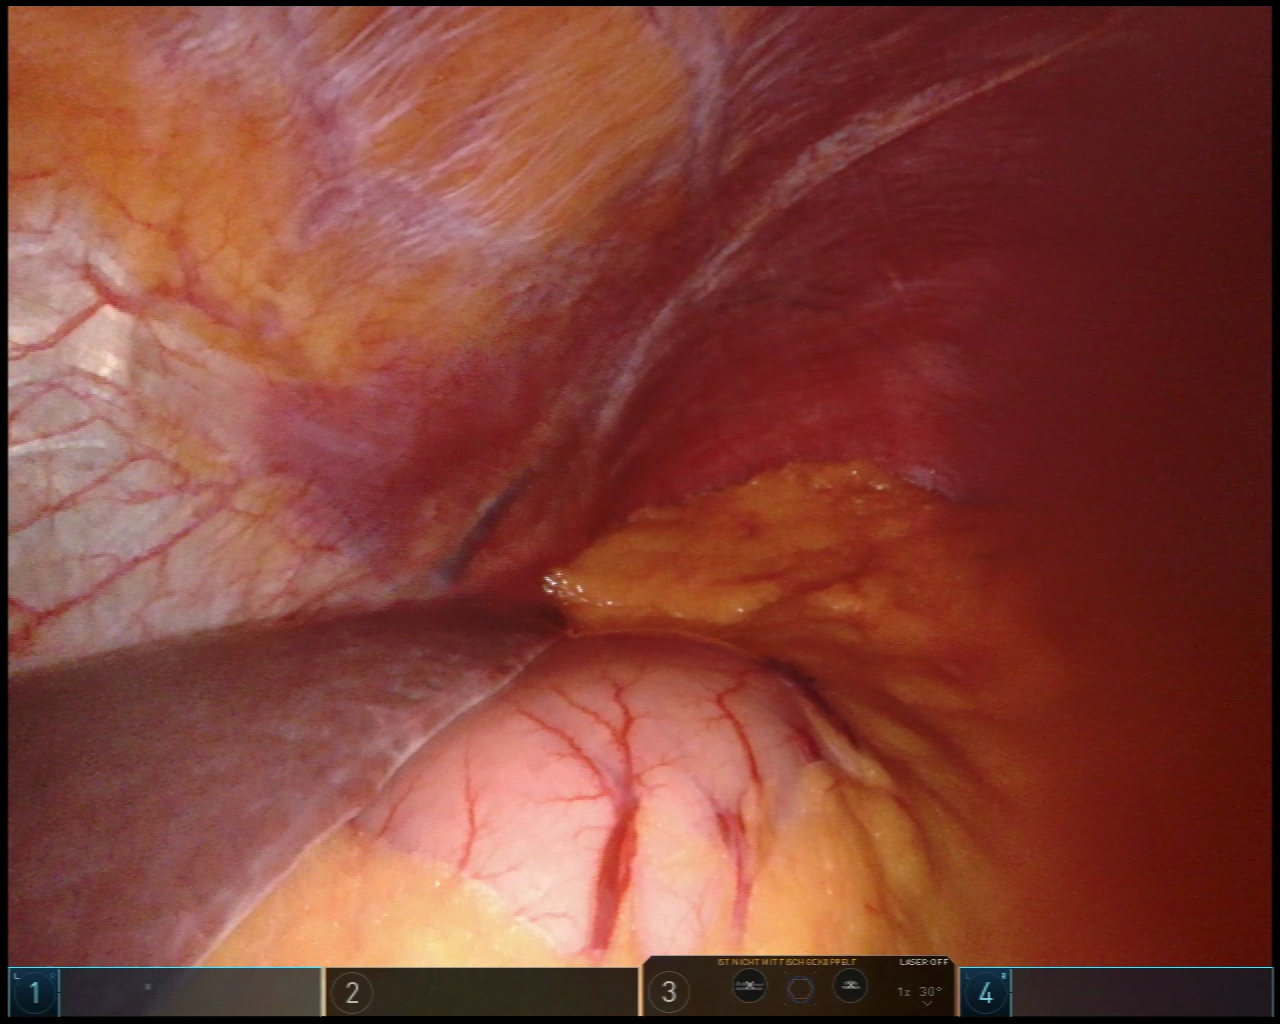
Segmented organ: stomach
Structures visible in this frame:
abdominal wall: yes
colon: no
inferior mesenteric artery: no
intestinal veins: no
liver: yes
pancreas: no
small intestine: no
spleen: no
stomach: yes
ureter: no
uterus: no
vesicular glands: no